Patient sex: M
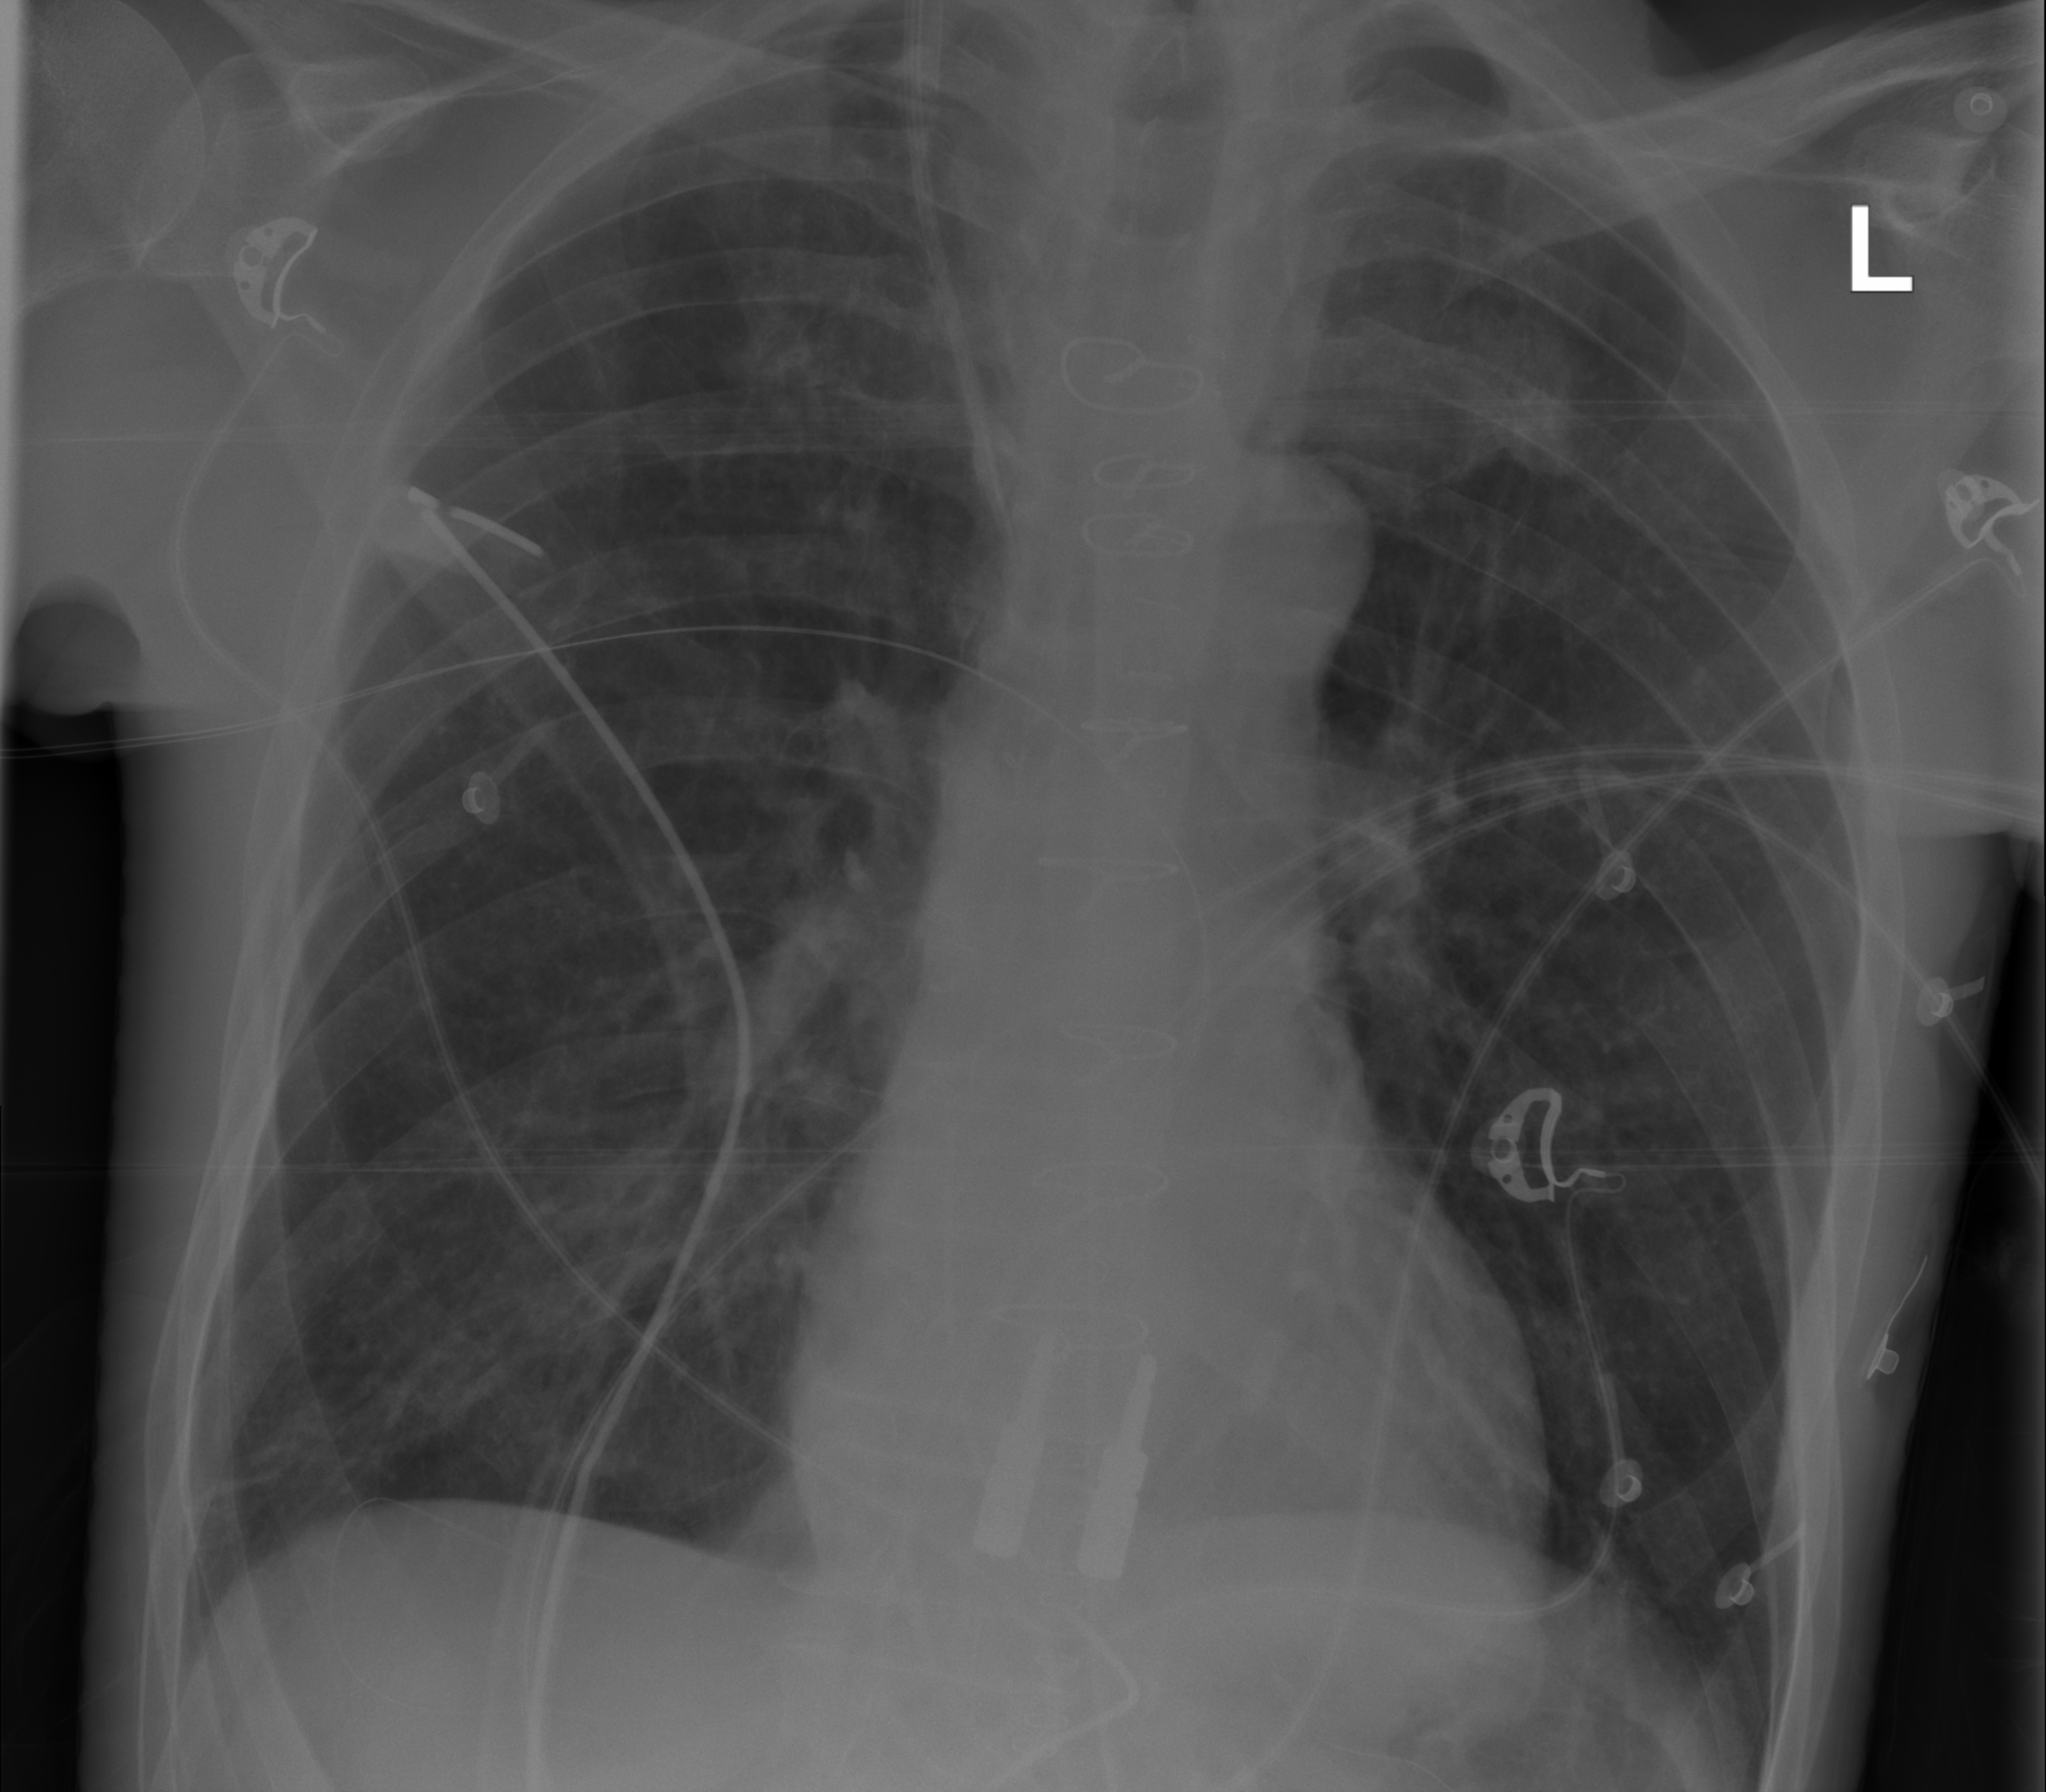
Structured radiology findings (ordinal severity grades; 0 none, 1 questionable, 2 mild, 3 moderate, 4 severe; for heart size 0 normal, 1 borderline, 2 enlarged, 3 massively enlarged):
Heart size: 0
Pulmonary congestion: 0
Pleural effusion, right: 0
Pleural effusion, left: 0
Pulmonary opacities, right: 0
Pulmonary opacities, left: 0
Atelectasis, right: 2
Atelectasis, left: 0